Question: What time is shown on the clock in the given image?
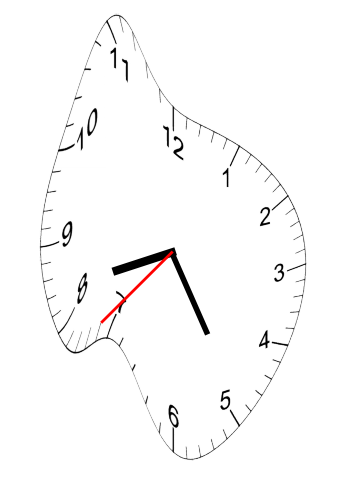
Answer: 08:24:37